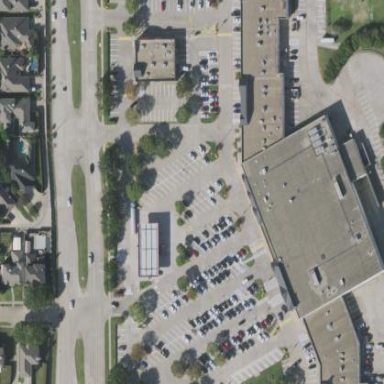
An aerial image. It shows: Retail area.